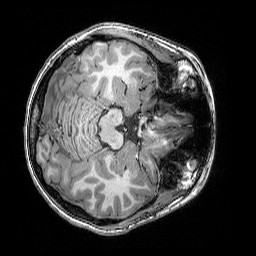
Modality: T1w
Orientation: axial
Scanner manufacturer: siemens
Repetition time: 2.25 s
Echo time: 0.00418 s